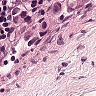
Metastatic tissue present: yes